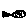
Label: fish